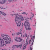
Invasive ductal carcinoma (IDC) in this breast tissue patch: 0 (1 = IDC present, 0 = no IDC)